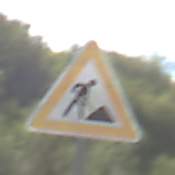
Verkehrszeichen: Arbeitsstelle
Umgebung: Outdoor, Nature
Tageszeit: Midday
Wetter: PartlyCloudy
Licht: Natural
Jahreszeit: NotSpecified
Kontrast: HighContrast